Question: I'm trying to plot an offline map using a custom server that my machine is hosting. I've followed the steps of this <URL>. But when I try to access QML using the code below I just get a Static image GPS output

.
What am I doing wrong? I should see Zambia with a good resolution as I see in the Browser.
'''
import QtQuick 2.12
import QtQuick.Controls 2.5
import QtQuick.VirtualKeyboard 2.4
import QtLocation 5.11
ApplicationWindow {
id: window
width: 640
height: 480
visible: true
title: qsTr("GPS")
Plugin{
id: plugin_osm
name: "osm"
PluginParameter {
name: "osm.mapping.custom.host"
value: "http://localhost:8080"
}
/*disable retrieval of the providers information from the remote repository.
If this parameter is not set to true (as shown here), then while offline,
network errors will be generated at run time*/
PluginParameter {
name: "osm.mapping.providersrepository.disabled"
value: true
}
}
Map {
id: map
anchors.fill: parent
plugin: plugin_osm
zoomLevel: 12
minimumZoomLevel: 5
maximumZoomLevel: 17
center: QtPositioning.coordinate(54.2,16.2)
activeMapType: supportedMapTypes[supportedMapTypes.length - 1]
}
}
'''
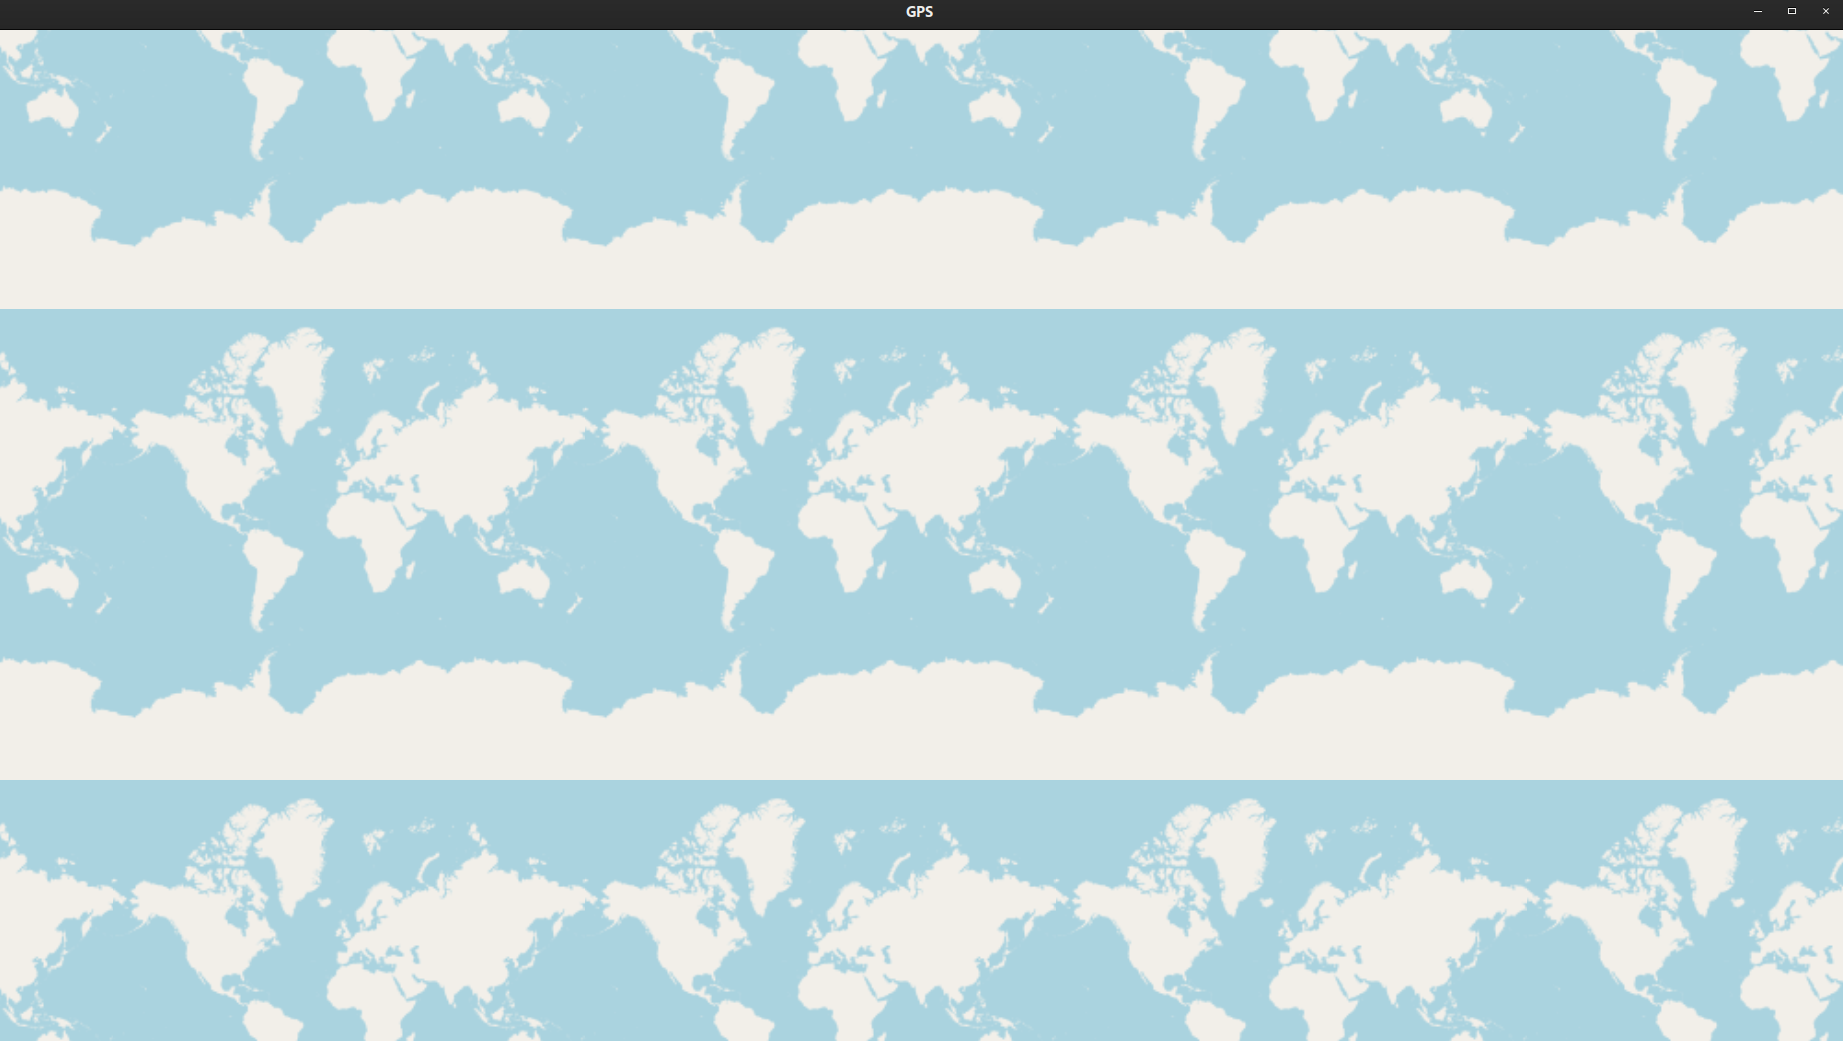
Answer: You have 2 errors:
- -
'''
import QtQuick 2.15
import QtQuick.Controls 2.15
import QtLocation 5.15
import QtPositioning 5.15
ApplicationWindow {
id: window
width: 640
height: 480
visible: true
title: qsTr("GPS")
Plugin {
id: plugin_osm
name: "osm"
PluginParameter {
name: "osm.mapping.custom.host"
value: "http://localhost/tile/"
}
/*disable retrieval of the providers information from the remote repository.
If this parameter is not set to true (as shown here), then while offline,
network errors will be generated at run time*/
PluginParameter {
name: "osm.mapping.providersrepository.disabled"
value: true
}
}
Map {
id: map
anchors.fill: parent
plugin: plugin_osm
zoomLevel: 12
minimumZoomLevel: 5
maximumZoomLevel: 17
center: QtPositioning.coordinate(-15.4067, 28.2871)
activeMapType: supportedMapTypes[supportedMapTypes.length - 1]
}
}
'''
Output:
<URL>